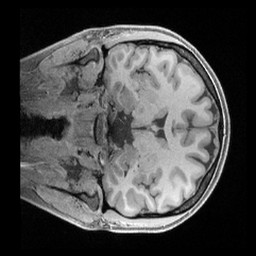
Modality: T1w
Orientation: coronal
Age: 28
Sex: female
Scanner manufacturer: siemens
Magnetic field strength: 3 T
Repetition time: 2.4 s
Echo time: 0.00241 s